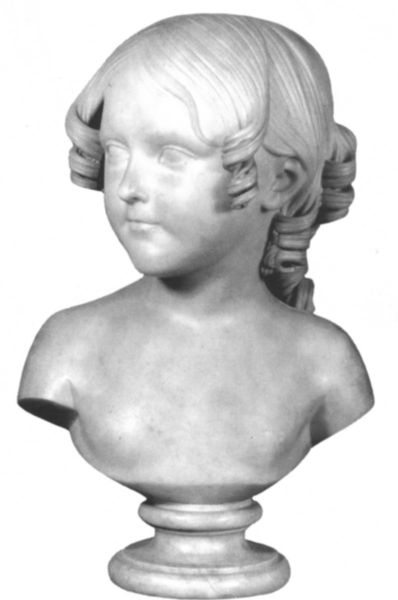
Titel: Elfride Clarke de Feltre
Künstler: Henri-Joseph Ruxthiel
Schlagwörter: nackt, mädchen, brust, haar, marmor, nase, stirn, blick, augen, sockel, hals, haare, kind, kinn, lippen, locken, skulptur, büste, wange, halbprofil, alabaster, nae, alabasta